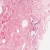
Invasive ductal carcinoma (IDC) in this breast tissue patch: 0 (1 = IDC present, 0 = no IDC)